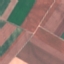
Label: AnnualCrop